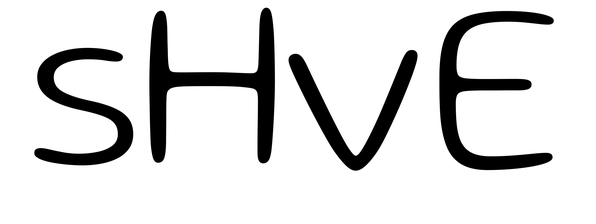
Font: Gluten_ExtraLight